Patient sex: M
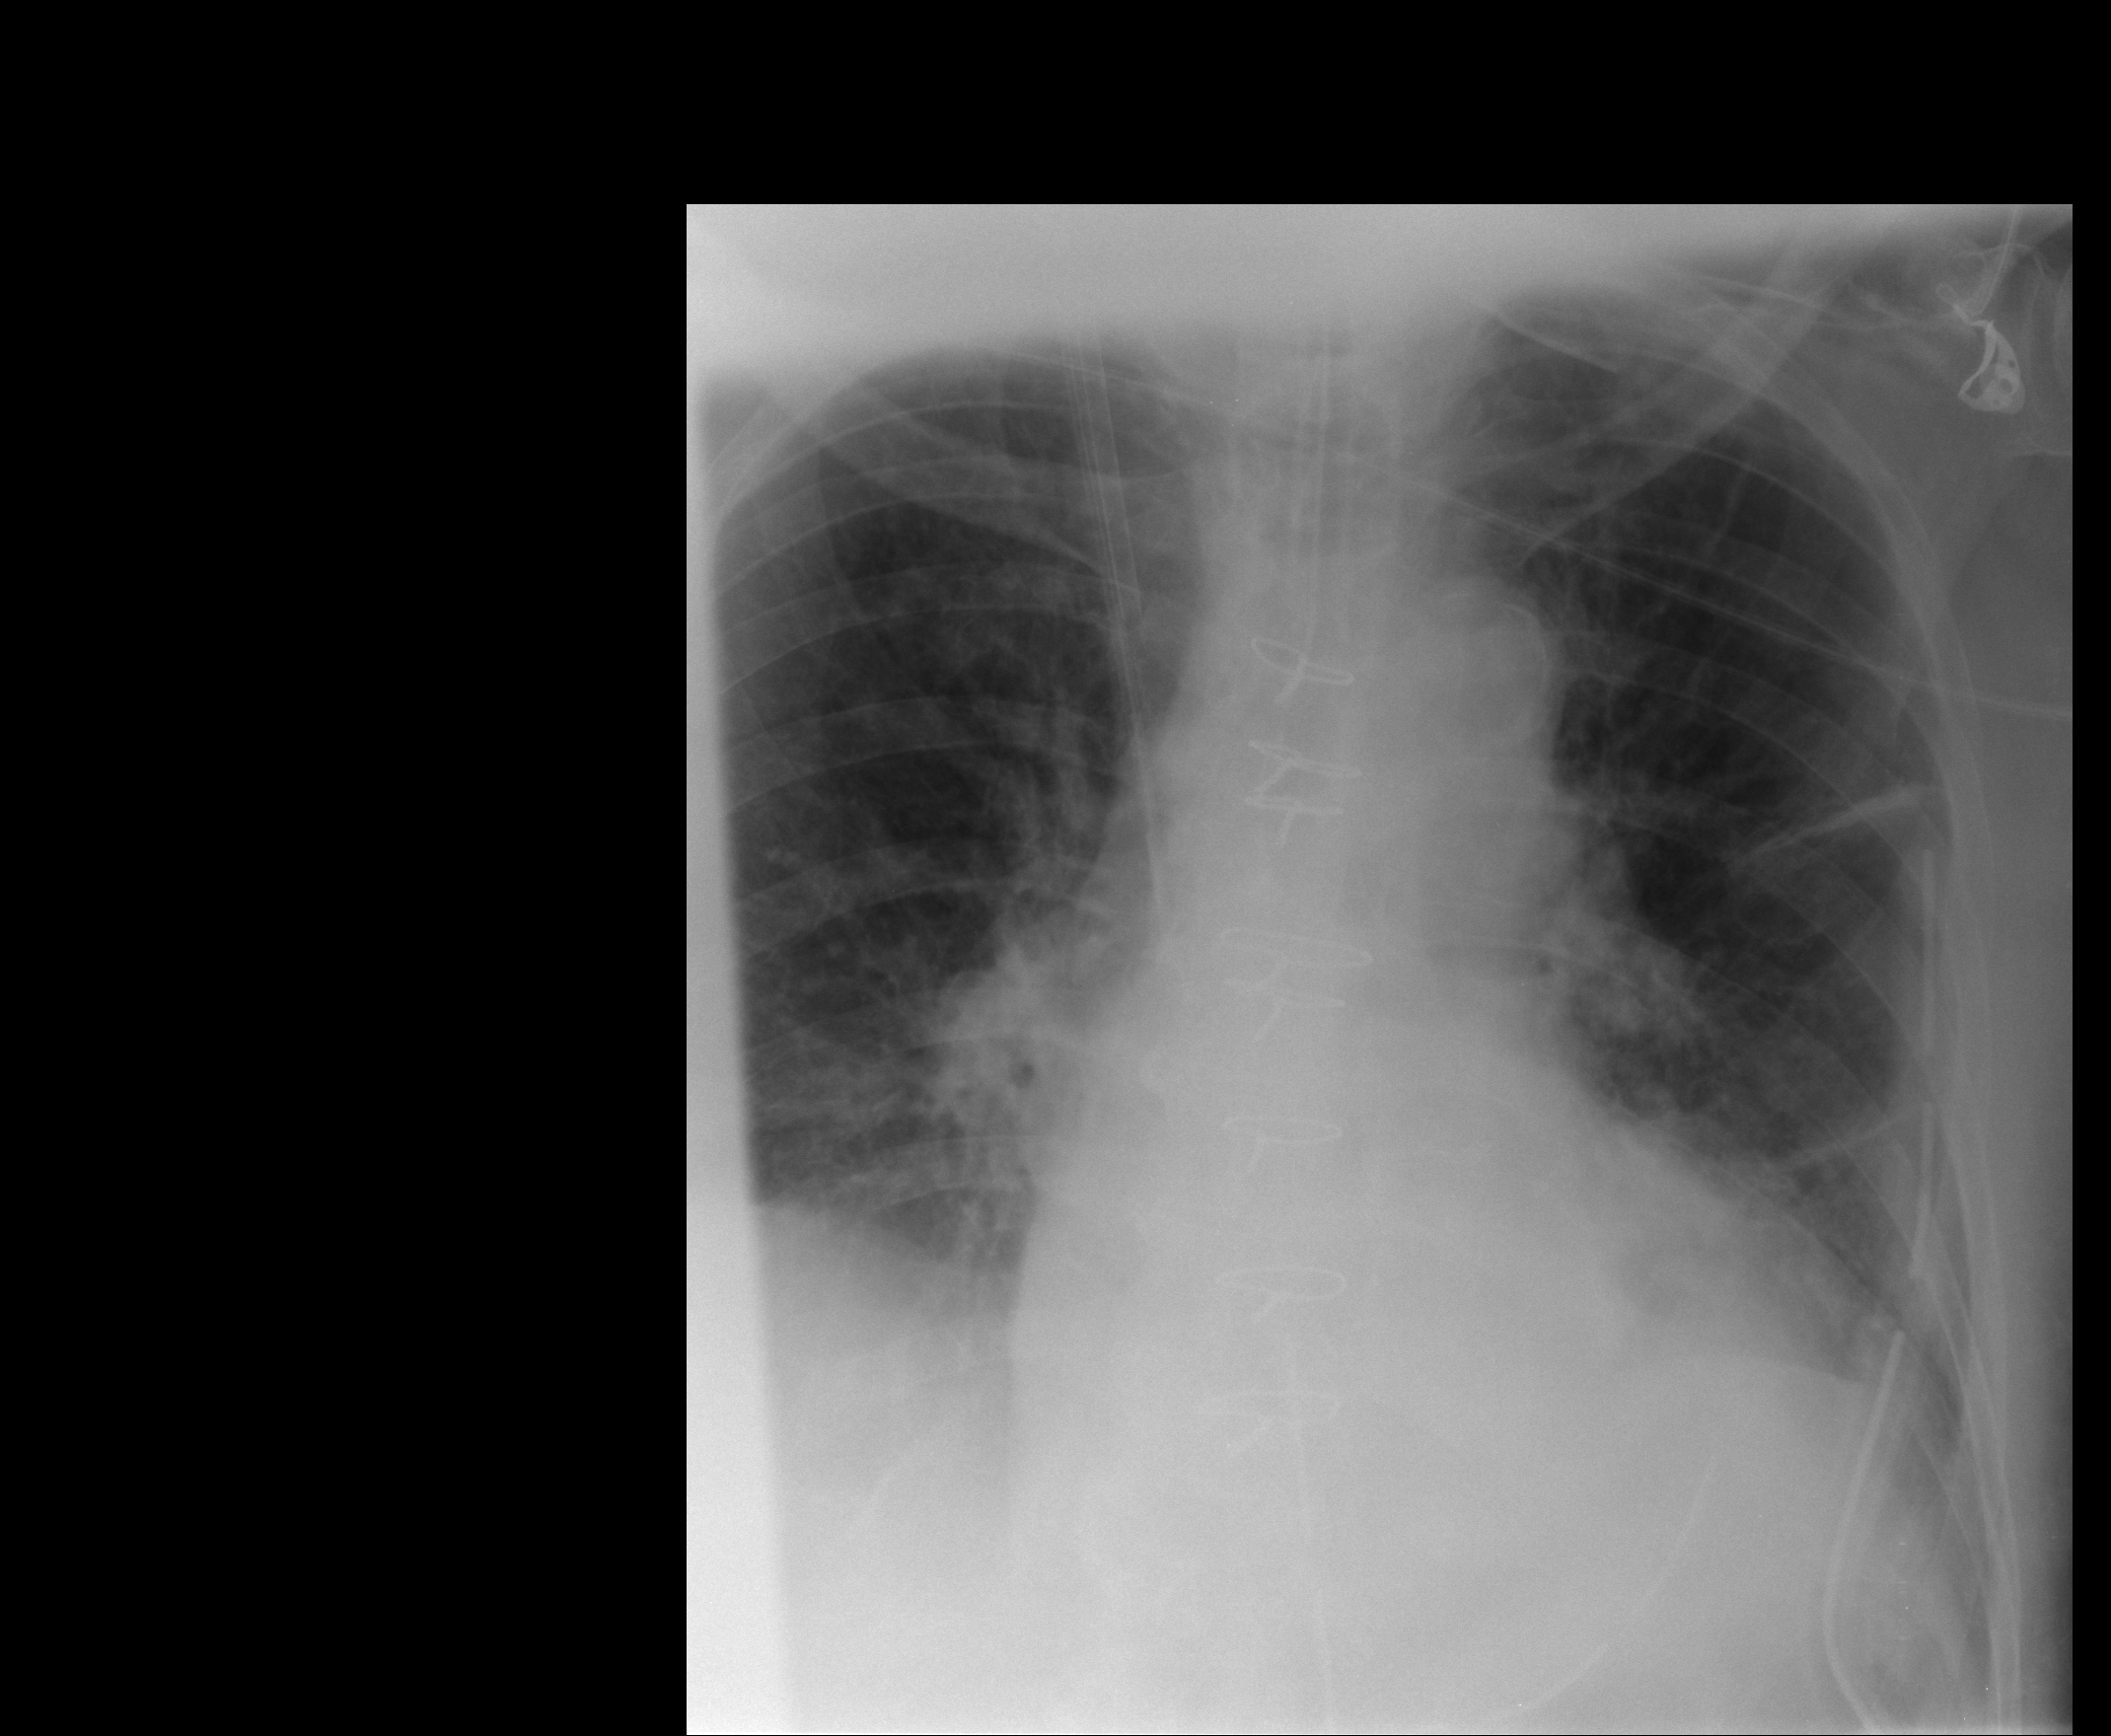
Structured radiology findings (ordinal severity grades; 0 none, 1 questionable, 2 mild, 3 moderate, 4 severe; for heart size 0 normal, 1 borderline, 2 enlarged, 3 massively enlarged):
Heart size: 2
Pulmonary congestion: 2
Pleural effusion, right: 0
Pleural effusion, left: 0
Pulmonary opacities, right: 0
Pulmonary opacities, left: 0
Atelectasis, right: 0
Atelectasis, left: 2